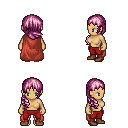
a pixel art fantasy rpg character, female body template, human, tanned skin, maroon cape, red pants, pink right-swept hairstyle, brown shoes, four views (front, back, left, right), 2x2 character sprite sheet, small pixel art, hard edges, no anti-aliasing